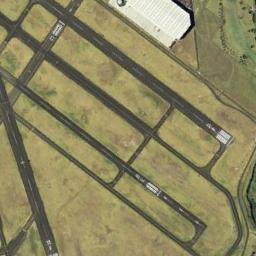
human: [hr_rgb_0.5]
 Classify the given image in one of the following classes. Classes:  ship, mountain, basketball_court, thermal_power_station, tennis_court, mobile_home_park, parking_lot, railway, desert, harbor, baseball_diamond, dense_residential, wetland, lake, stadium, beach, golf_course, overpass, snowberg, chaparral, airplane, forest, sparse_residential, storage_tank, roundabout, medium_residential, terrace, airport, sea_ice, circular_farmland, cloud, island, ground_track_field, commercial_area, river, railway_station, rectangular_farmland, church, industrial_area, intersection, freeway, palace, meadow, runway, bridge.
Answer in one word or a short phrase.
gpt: airport